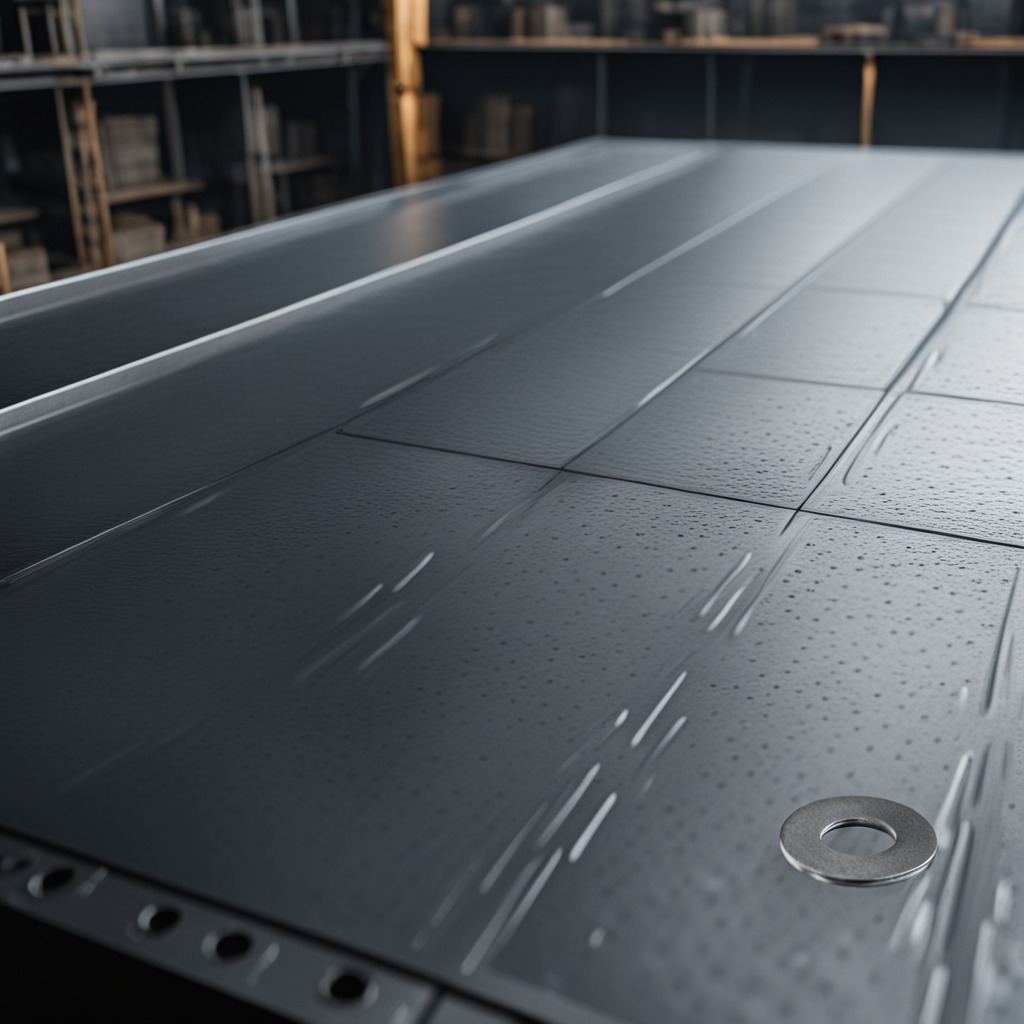
A flat metal washer lies on a cold steel table in a mining workshop.